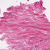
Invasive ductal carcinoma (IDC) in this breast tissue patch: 0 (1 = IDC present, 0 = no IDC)